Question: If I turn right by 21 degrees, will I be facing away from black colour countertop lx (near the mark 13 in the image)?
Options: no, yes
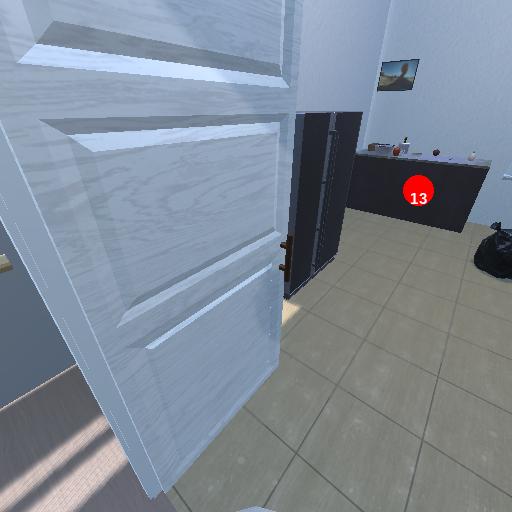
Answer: no